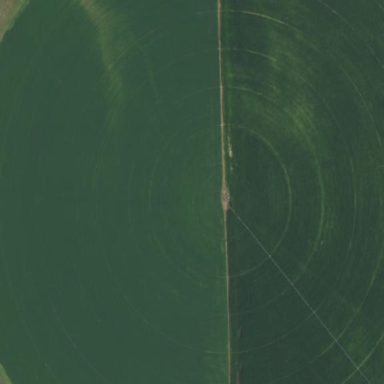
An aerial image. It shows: Farmland with pivot irrigation system.